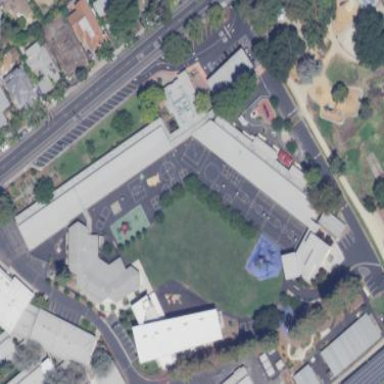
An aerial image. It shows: School.